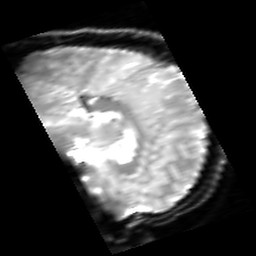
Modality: inplaneT2
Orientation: sagittal
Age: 28
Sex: male